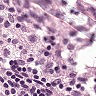
Metastatic tissue present: no